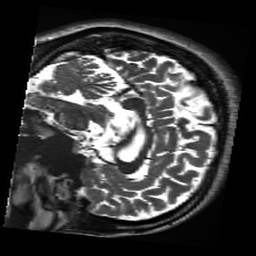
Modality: inplaneT2
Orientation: sagittal
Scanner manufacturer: siemens
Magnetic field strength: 3 T
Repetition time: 11 s
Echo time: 0.059 s